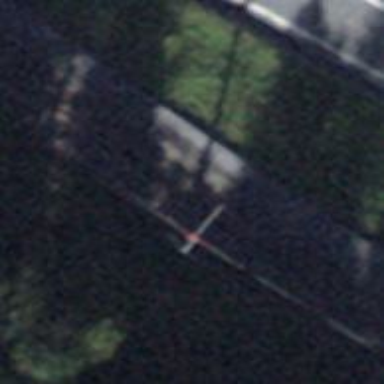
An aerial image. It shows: Power line in the image.